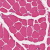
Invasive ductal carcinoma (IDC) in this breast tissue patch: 0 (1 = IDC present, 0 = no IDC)